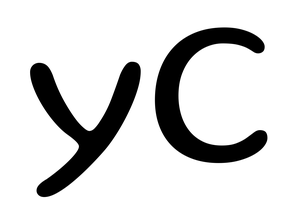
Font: Gluten_Light